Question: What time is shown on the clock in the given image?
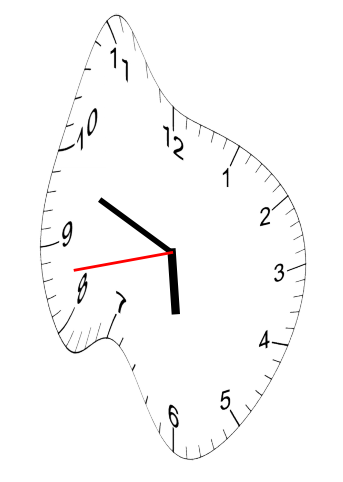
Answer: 05:48:43